Question: I have done slid image
'''
<html>
<head>
<script language="JavaScript"> var i = 0;
var path = new Array();
var i = 0; var path = new Array();
path[0] = "one.jpg";
path[1] = "two.jpg";
function swapImage() {
document.slide.src = path[i];
if(i < path.length - 1) i++; else i = 0;
setTimeout("swapImage()",3000);
}
window.onload=swapImage;
</script>
</head>
<body>
<img height="200" name="slide" src="image_1.gif" width="400" />
</body>
</html>
'''
But now I tried to add 2 text
'''
one is "Good Day" it place on First(one) image
second is "bad day" it place on Second(two) image
'''
But I don't know how to start "slide images along with text"
I want out put like below image add text
"This is a caption"

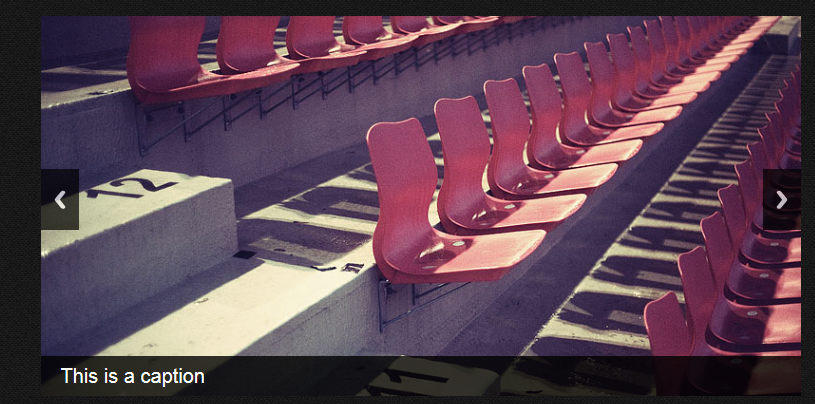
Answer: Take a look in the following links:
<URL>
<URL>
One more solution you can place a 'div' tag and inside it place your 'text' this code:
'''
<div>
<img src="images/thumbnail-slider-1.jpg" />
<div class="myCaption">blah, blah, blah</div>
</div>
'''
wrap each image with a containing block, and place both your image and the caption within the wrapper.
See this post: <URL>